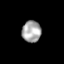
Tissue: skin
Cell type: Epithelial cells
Senescence score: 0.6798
Nuclear area (px): 396
Mean DAPI intensity: 170.008